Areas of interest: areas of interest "Naval Medical University First Affiliated Hospital Imaging Building"
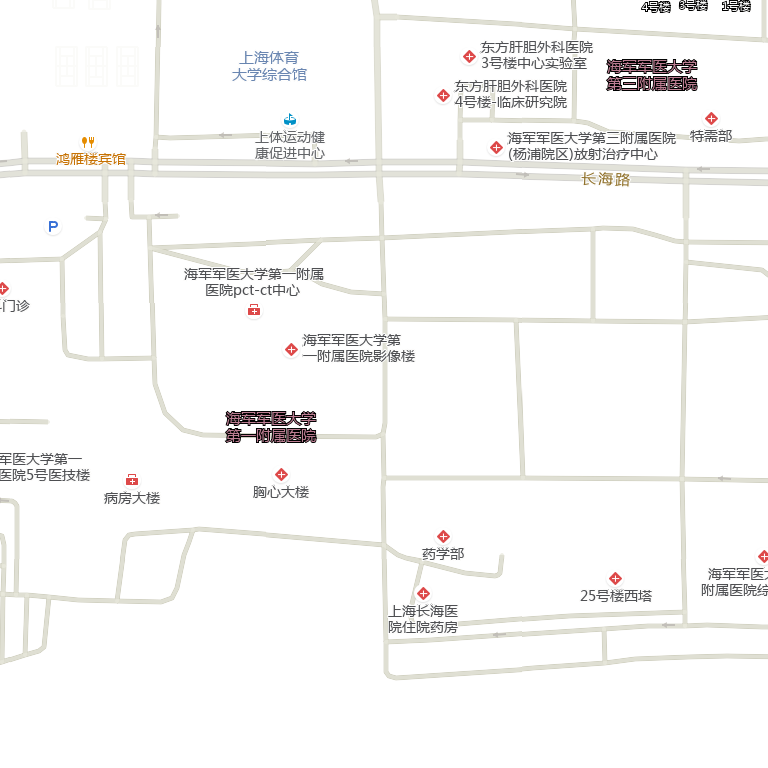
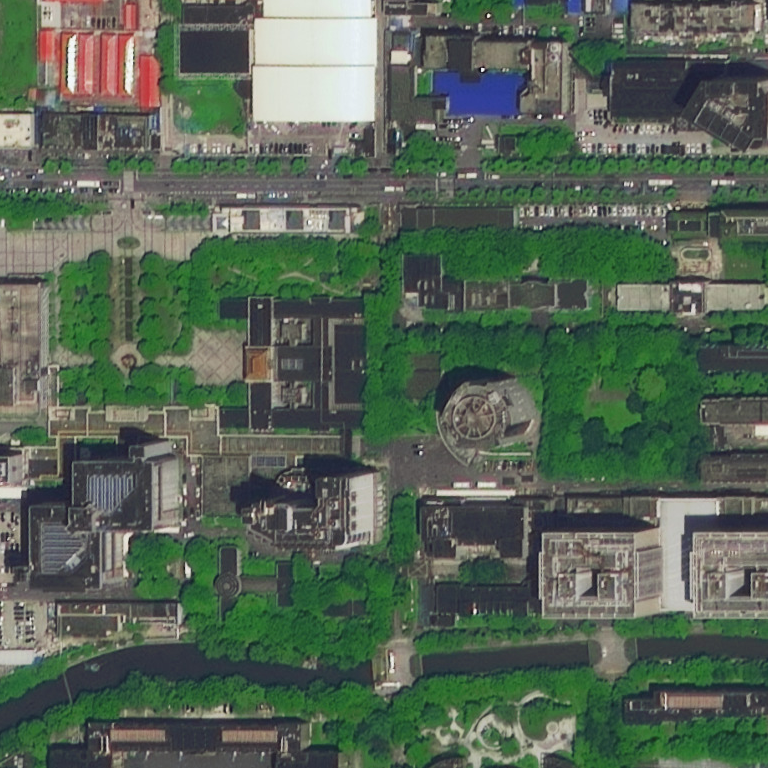